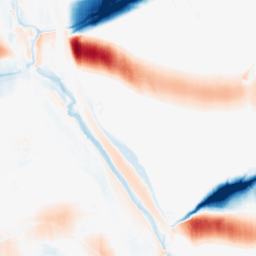
Category: morphological
Decomposition family: morphological_ellipse
Decomposition parameters: operation: average
width: 50
height: 5
Upsampling method: sinc_hamming
Upsampling parameters: scale: 2
kernel_size: 4
Upsampling scale: 2